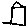
Label: house